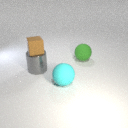
large cyan rubber sphere to the right of large gray metal cylinder